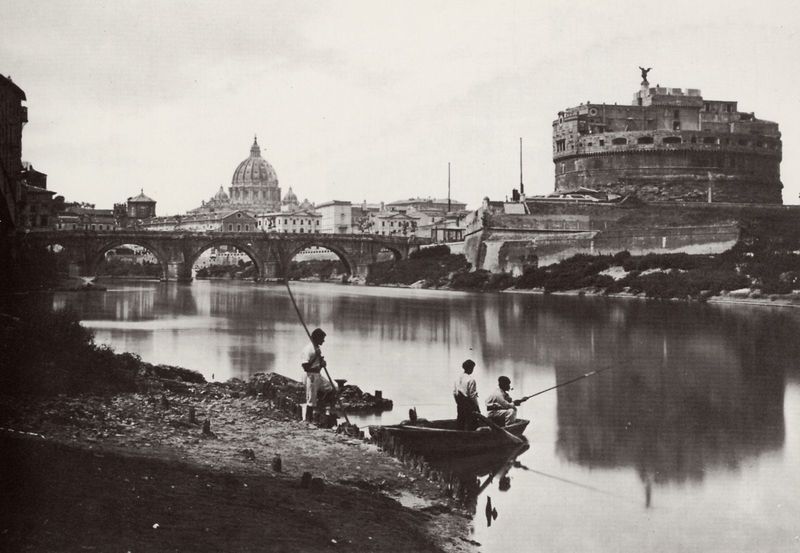
Titel: Der Tiber beim Castel S. Angelo
Künstler: Altobelli
Standort: Rom
Institution: Sammlung Piero Becchetti
Schlagwörter: himmel, mann, schatten, wasser, weiß, fluss, himmerl, menschen, see, stadt, ufer, grau, laterne, licht, männer, paris, pfeiler, schwarz, vordergrund, blick, gebäude, haus, alt, mützen, architektur, steine, häuser, spiegelung, brücke, büsche, kirche, figur, drei, boot, kahn, kinder, ruder, rund, stock, engel, skulptur, statue, bewölkt, aussicht, ruhig, strand, ansicht, bogen, italien, stab, fischer, jungen, dächer, seine, bogenbrücke, joche, kuppel, böschung, strom, krieg, landung, trümmer, pfeife, ruderboot, bronze, anlegen, arena, foto, fotografie, panorama, photographie, stadtansicht, bögen, ruine, berlin, burg, kuppeln, dom, seen, festung, schwarz weiß, angel, arkaden, rom, photo, hintergund, rundbögen, florenz, reflektion, zerstört, vatikan, himel, aquädukt, viadukt, stange, wien, london, armut, rute, mausoleum, foro, anlegestelle, grabmal, tiber, angler, historisch, angeln, brückenbogen, fischen, bewuchs, reichstag, arno, michelangelo, ponte, bauwerke, petersdom, zentralbau, windstill, hadrian, rundbau, st. pauls, st peter, bunker, staute, siegessäule, wahrzeichen, coloseum, st. peter, bot, brückenbögen, dachfigur, nachkriegszeit, dunstig, angelrute, bernini, themse, hl. michael, colosseum, spree, donau, engelsburg, engelsbrücke, goldene else, hadriangrab, sischen, vertäut, katedrale, vecchio, fom, bvoot, restung